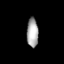
Tissue: lung
Cell type: Endothelial cells
Senescence score: 0.5886
Nuclear area (px): 333
Mean DAPI intensity: 165.721